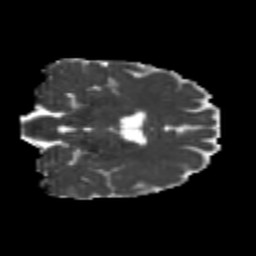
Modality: MD
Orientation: coronal
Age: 25
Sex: female
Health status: healthy
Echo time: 0.074 s